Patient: sex M, age 42
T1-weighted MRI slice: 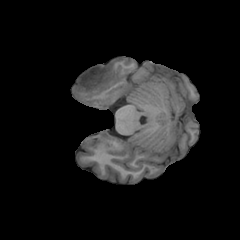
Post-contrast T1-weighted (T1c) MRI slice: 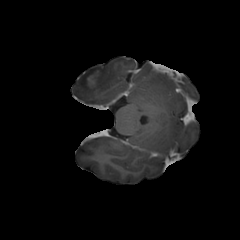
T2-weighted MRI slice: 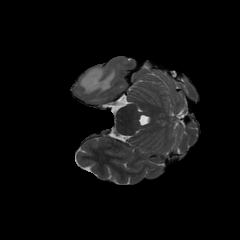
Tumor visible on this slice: yes
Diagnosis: Astrocytoma, IDH-mutant
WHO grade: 4